Question: I just built an app with the Facebook PHP SDK and set it up. I am testing it and though I get the image to show up from my profile, the user info requested is not showing up. Here is the screenshot of the results

Here is the php code that I uploaded to the server. Note that the App ID and Secret have been removed from here.
'''
<?php
require ('src/facebook.php');
$app_id = " "; //has been removed
$secret = " "; //has been removed
$app_url = "http://apps.facebook.com/instahomework/";
// Create our Application instance (replace this with your appId and secret).
$facebook = new Facebook(array(
'appId' => $app_id,
'secret' => $secret,
));
// Get User ID
$user = $facebook->getUser();
if ($user) {
try {
// Proceed knowing you have a logged in user who's authenticated.
$user_profile = $facebook->api('/me');
} catch (FacebookApiException $e) {
error_log($e);
$user = null;
}
}
// Login or logout url will be needed depending on current user state.
if ($user) {
$logoutUrl = $facebook->getLogoutUrl();
} else {
$loginUrl = $facebook->getLoginUrl();
}
// This call will always work since we are fetching public data.
$naitik = $facebook->api('/naitik');
?>
<!doctype html>
<html xmlns:fb="http://www.facebook.com/2008/fbml">
<head>
<title>php-sdk example 1 - user login and authorisation</title>
<style>
body { font-family: Helvetica, Verdana, Arial, sans-serif; }
a { text-decoration:none; }
a:hover { text-decoration:underline; }
</style>
</head>
<body>
<pre>
<?php print_r($_REQUEST); ?>
</pre>
<?php if ($user) { ?>
<h2>Welcome</h2>
<img src="https://graph.facebook.com/<?php echo $user; ?>/picture"><br/>
<a href="<?php echo $link; ?>"><?php echo $name; ?></a><br/>
<br/>
Gender : <?php echo $gender; ?><br/>
Locale : <?php echo $locale; ?><br/>
Username : <?php echo $username; ?><br/>
<?php } else { ?>
<strong><em>You have not granted this App permission to access your data. Redirecting to permissions request...</em></strong>
<?php } ?>
</body>
</html>
'''
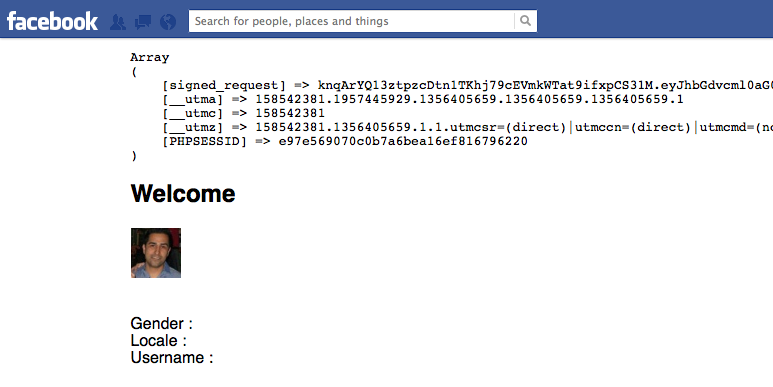
Answer: you should replace your HTML code with:
'''
<h2>Welcome</h2>
<img src="https://graph.facebook.com/<?php echo $user; ?>/picture"><br/>
<a href="<?php echo $user_profile['link']; ?>"><?php echo $user_profile['name']; ?></a><br/>
<br/>
Gender : <?php echo $user_profile['gender']; ?><br/>
Locale : <?php echo $user_profile['locale']; ?><br/>
Username : <?php echo $user_profile['username']; ?><br/>
'''
as the "user info" you want is requested by this line of code:
'''
$user_profile = $facebook->api('/me');
'''
and stored into the '$user_profile' array.
Another workaround (but not recommended) is using <URL> to extract the data from facebook into your global variable scope, by adding this line of code:
'''
extract($user_profile);
'''